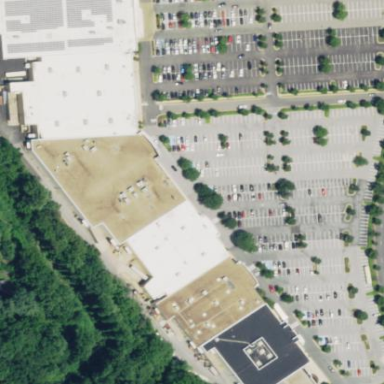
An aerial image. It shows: Retail building.